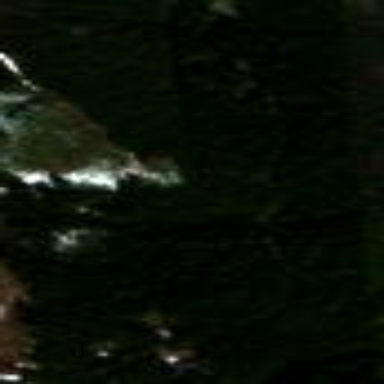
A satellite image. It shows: Forest area.